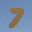
Label: 7